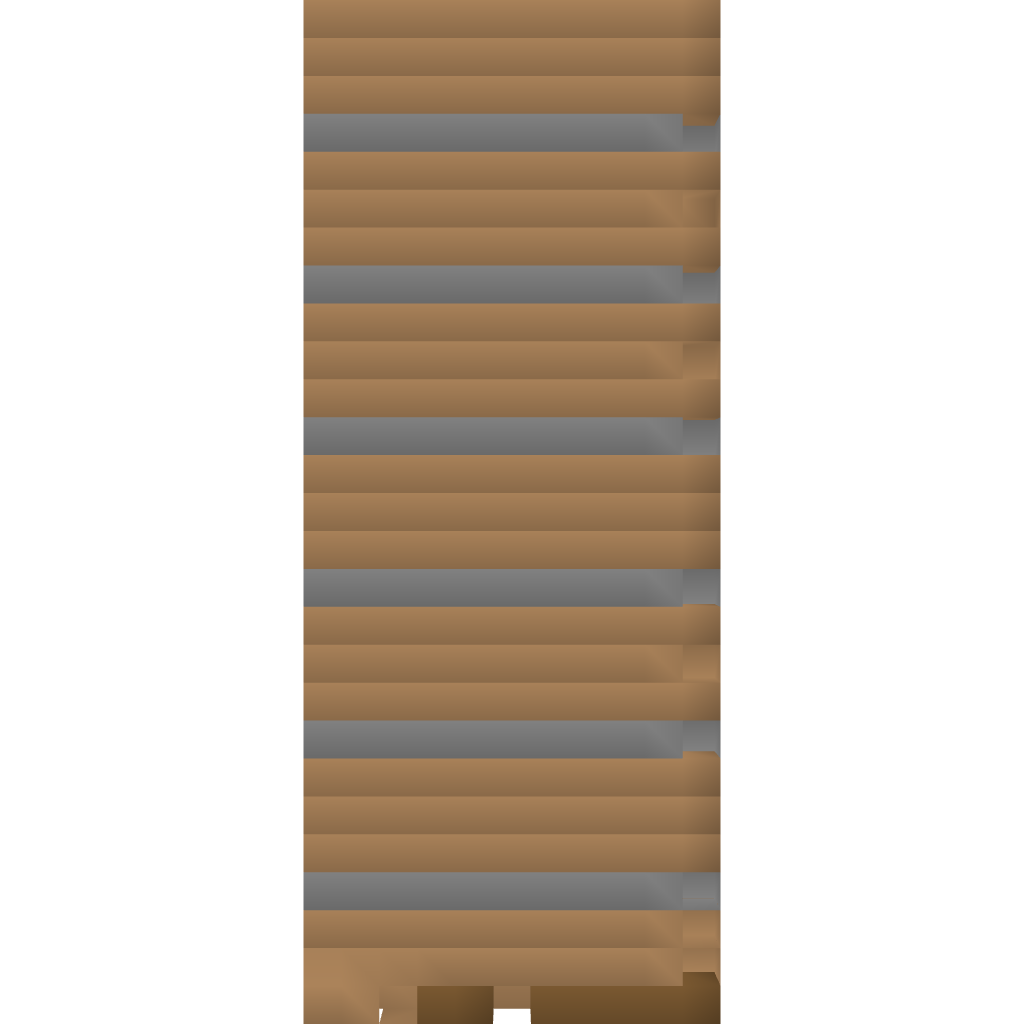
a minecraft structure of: Grunting Boar Inn Hotel - By Cybersneeze bad low quality